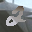
Label: 2